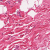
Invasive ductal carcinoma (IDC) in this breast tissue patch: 0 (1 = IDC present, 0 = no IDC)